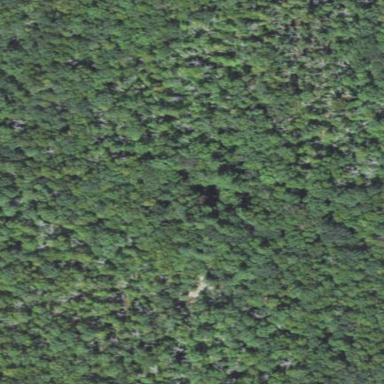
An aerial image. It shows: Mixed leaf woodland.